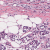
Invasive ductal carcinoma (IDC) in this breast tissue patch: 1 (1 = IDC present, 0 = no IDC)